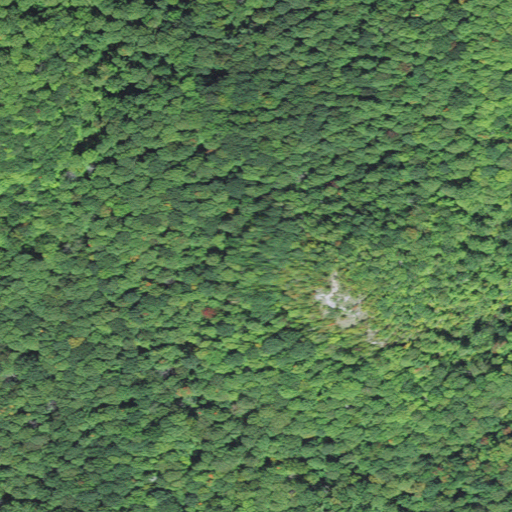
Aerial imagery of mountain in Vermont named Deer Knoll containing only deciduous forest